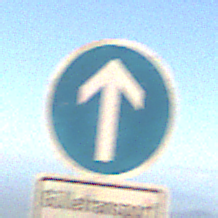
Verkehrszeichen: VorgeschriebeneFahrtrichtungGeradeaus
Zusatzzeichen unten: BesondereFahrzeugeUndTransportgueter12
Umgebung: Outdoor, Nature
Tageszeit: SunriseSunset
Wetter: PartlyCloudy
Licht: Natural
Jahreszeit: NotSpecified
Kontrast: HighContrast